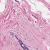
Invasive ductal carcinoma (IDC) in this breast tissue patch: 0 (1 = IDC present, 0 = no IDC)